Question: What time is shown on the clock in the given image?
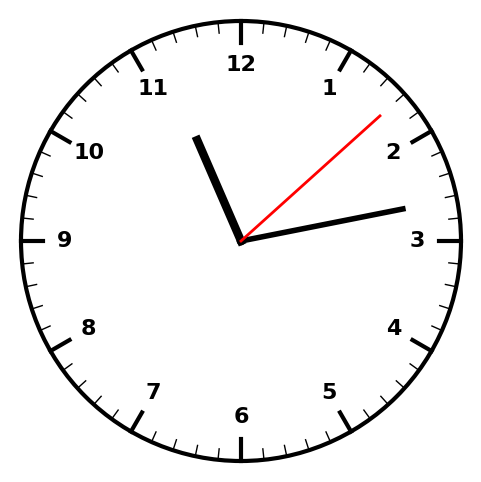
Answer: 11:13:08